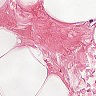
Metastatic tissue present: no